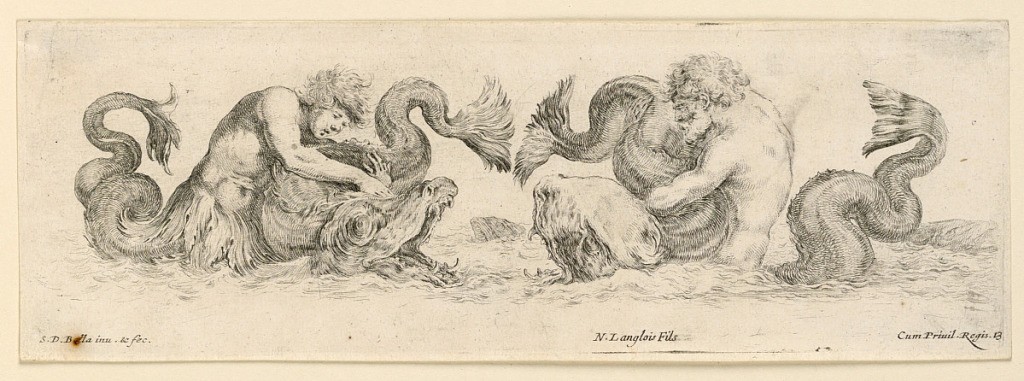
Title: Ornamenti di fregi e fogliami
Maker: Stefano della Bella, Italian, 1610–1664
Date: ca. 1648
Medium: Etching on paper
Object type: Print
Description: Plate 13